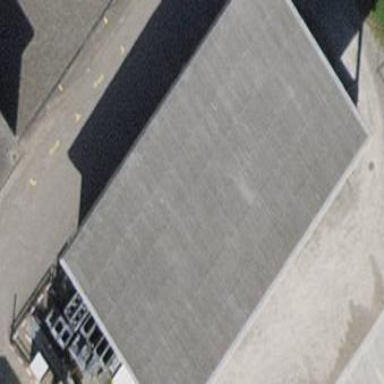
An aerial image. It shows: Industrial building.